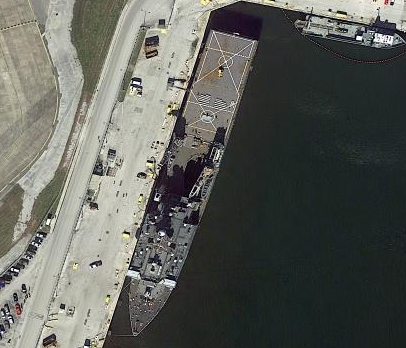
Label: combat